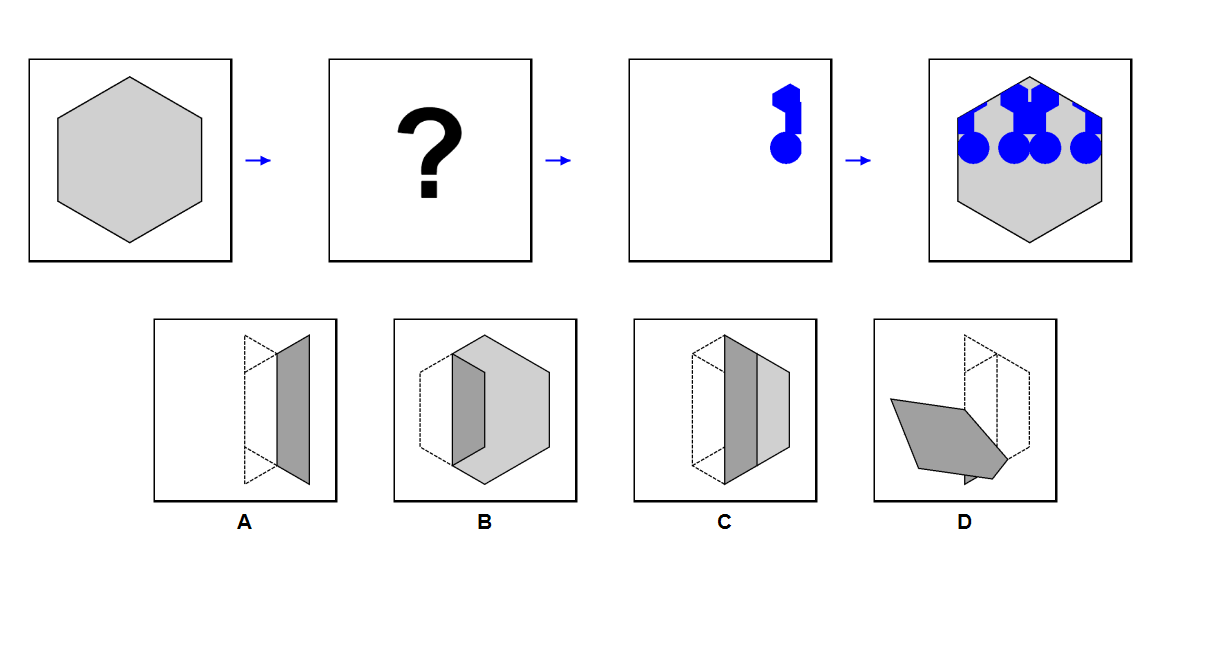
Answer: D